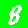
Digit: 8